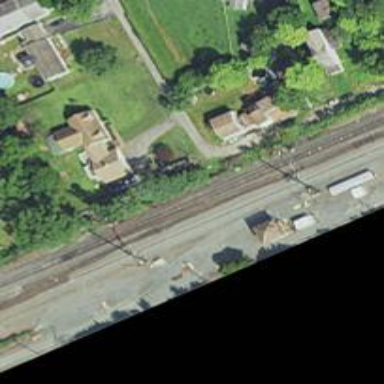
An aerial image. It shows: Railway track with contact lines for electrification.